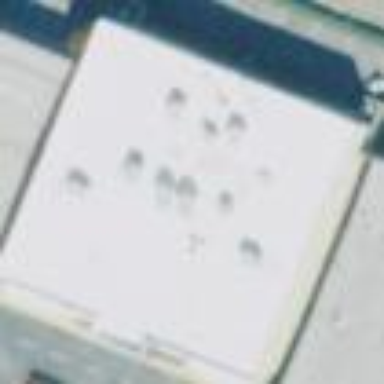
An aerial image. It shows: Cinema building.